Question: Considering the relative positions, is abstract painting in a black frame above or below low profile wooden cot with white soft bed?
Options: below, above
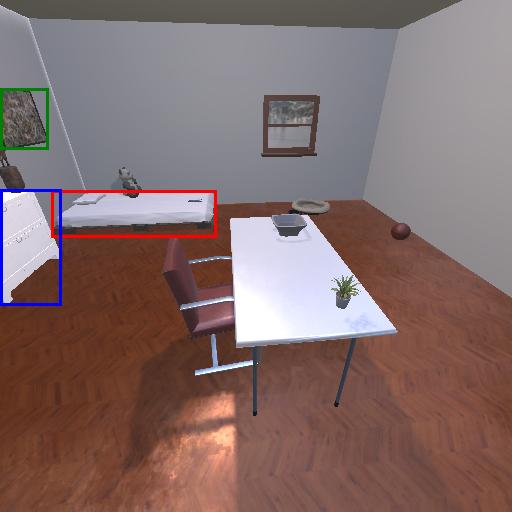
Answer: below